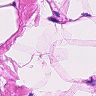
Metastatic tissue present: no